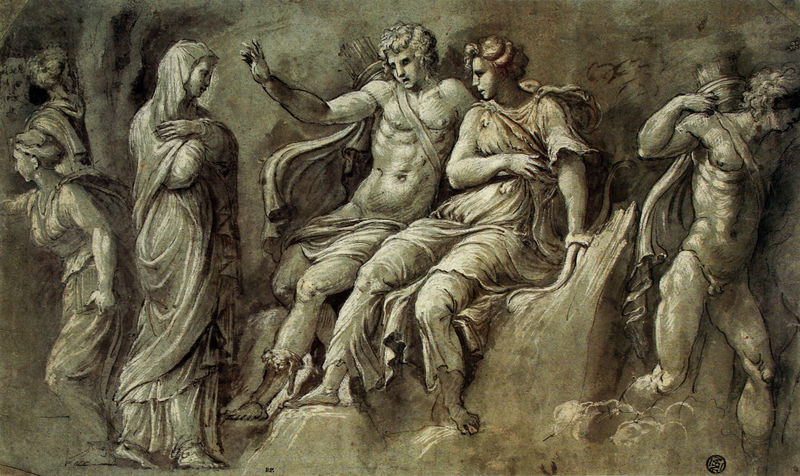
Titel: Latona beklagt sich bei Apoll und Diana über Niobe
Künstler: Biagio Pupini
Standort: Paris
Institution: Louvre
Schlagwörter: baum, dunkel, felsen, fuß, gemälde, hand, mann, nackt, schatten, umhang, weiß, frauen, menschen, sitzen, bewegung, brust, frau, frisur, geste, grau, haar, kreide, licht, männer, schwarz, skizze, zeichnung, schleier, feier, arm, arme, barock, falten, kleidung, stehen, stein, trauer, gehen, gewand, haare, mantel, sitzend, gewänder, kind, paar, locken, engel, relief, füße, liebe, ruhen, bogen, studie, grafik, graphik, baby, grisaille, figuren, wein, kopftuch, muskeln, nabel, bauch, faltenwurf, geschlecht, zehen, oberkörper, bögen, abwenden, penis, antike, buch, rippen, barfuß, schwarzweiß, waffen, schlange, allegorie, mythologie, jagd, graugrün, grüngrau, sehnsucht, jäger, antik, götter, toga, begierde, griechisch, mythologisch, mythos, krieger, griechenland, gurt, chiaroscuro, amor, schütze, köcher, psyche, pfeil, gekreuzt, pfeile, apollo, römisch, vorzeichnung, schwrz, hoden, zeichnug, weißhöhung, eile, sitzten, kescher, gewnd, orpheus, eurydike, sixpack, umhan, ogen, appoll, jajd, bögr